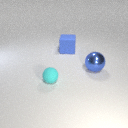
large blue rubber cube behind large blue metal sphere